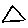
Label: triangle